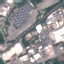
Land use / land cover class: Industrial